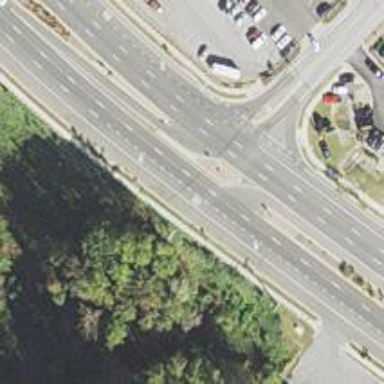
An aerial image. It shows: Trunk link highway.